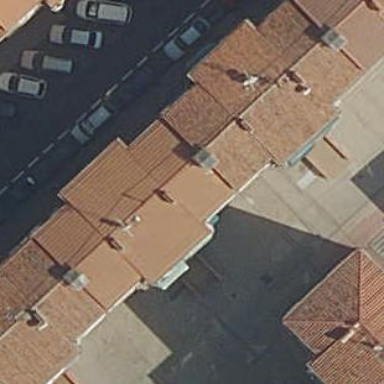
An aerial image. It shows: Hipped-roof building with apartments.